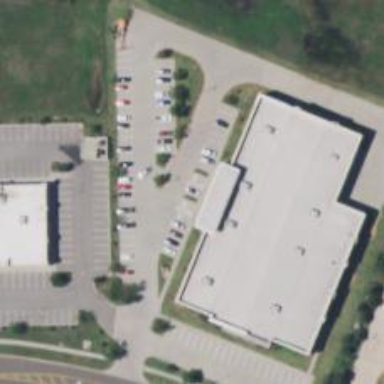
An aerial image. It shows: Parking space.